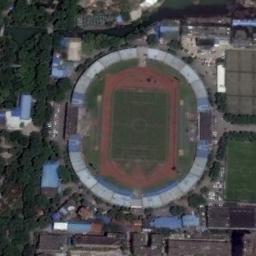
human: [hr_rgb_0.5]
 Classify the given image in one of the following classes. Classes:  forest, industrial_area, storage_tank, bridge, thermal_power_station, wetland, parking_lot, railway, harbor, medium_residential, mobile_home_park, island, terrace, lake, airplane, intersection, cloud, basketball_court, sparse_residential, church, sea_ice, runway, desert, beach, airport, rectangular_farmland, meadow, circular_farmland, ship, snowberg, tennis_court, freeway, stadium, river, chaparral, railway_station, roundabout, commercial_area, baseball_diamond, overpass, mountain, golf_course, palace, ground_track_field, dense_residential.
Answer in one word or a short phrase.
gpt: stadium